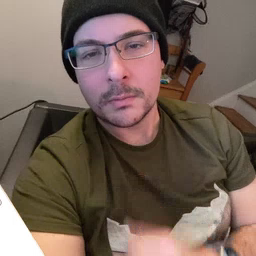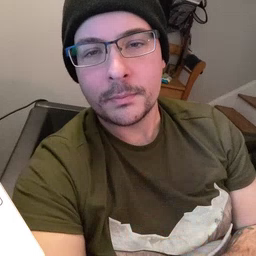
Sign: tongue